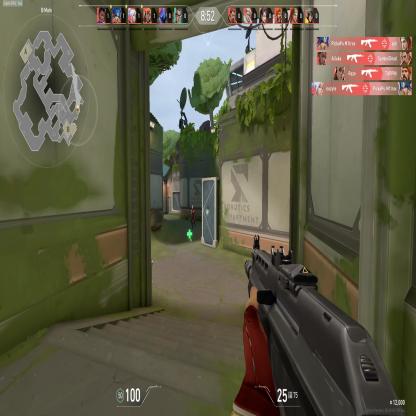
Label: enemy